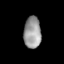
Tissue: skin
Cell type: Epithelial cells
Senescence score: 0.2385
Nuclear area (px): 533
Mean DAPI intensity: 153.679